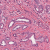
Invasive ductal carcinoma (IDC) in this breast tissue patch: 1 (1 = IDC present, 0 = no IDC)